Question: Using DELPHI XE4/XE5.

Using an ActionList and Tbutton that is linked to the aciton: ActionShowShareSheet, the picture above is my result. I can not find a lot of troubleshooting around or many examples regarding the topic. I am trying to share an image with informational text - nothing to fancy - either by email or whichever the desired social sharing service is preferred by the user.
Yes, I have looked at the example provided by Delphi, and even attempted copying and pasting the same controls/components from that example.
edit ---
Okay, so I tested in in the iPad as well, it appears to show the popver modal but no items are shown to share with. So I am now facing two problems:
1. ShowActionShareSheet does not display properly with an iPhone device/simulator
2. I have nothing to share with, or I can't. I have signed into Facebook as a test via the iOS device settings and it still does not work properly.
Help ! Thanks
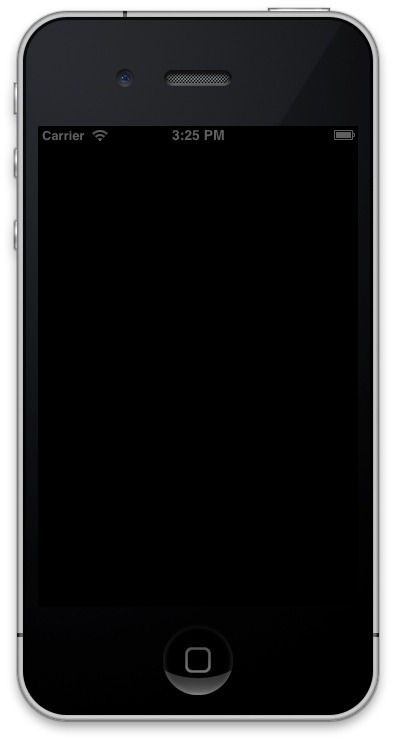
Answer: ~ Simple solution. Just doesn't work in the simulator.